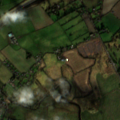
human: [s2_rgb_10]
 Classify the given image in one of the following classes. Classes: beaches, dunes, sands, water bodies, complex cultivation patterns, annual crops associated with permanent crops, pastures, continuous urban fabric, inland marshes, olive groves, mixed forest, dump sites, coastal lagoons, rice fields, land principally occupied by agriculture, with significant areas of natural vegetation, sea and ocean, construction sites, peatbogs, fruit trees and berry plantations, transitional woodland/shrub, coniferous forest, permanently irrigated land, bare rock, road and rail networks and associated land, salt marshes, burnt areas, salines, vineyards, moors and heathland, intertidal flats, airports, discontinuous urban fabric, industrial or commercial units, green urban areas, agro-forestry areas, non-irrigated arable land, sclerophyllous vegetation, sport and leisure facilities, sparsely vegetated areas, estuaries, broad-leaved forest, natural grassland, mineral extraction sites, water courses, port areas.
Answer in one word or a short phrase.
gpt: discontinuous urban fabric, road and rail networks and associated land, pastures